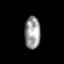
Tissue: prostate
Cell type: T cells
Senescence score: 0.7148
Nuclear area (px): 503
Mean DAPI intensity: 153.292